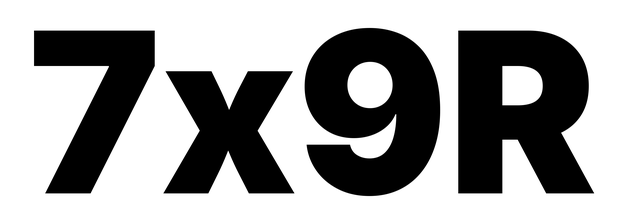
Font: Inter_Black